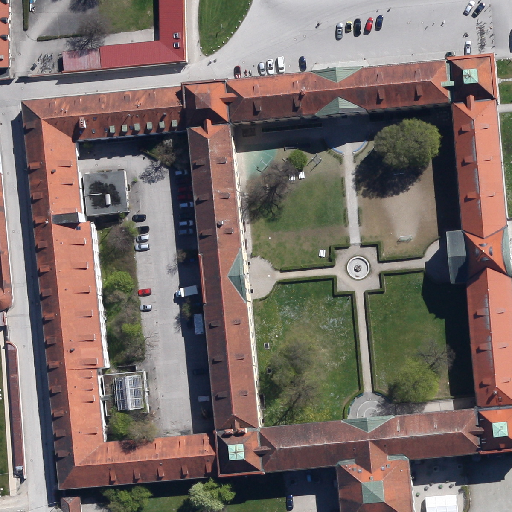
Referring expression: road